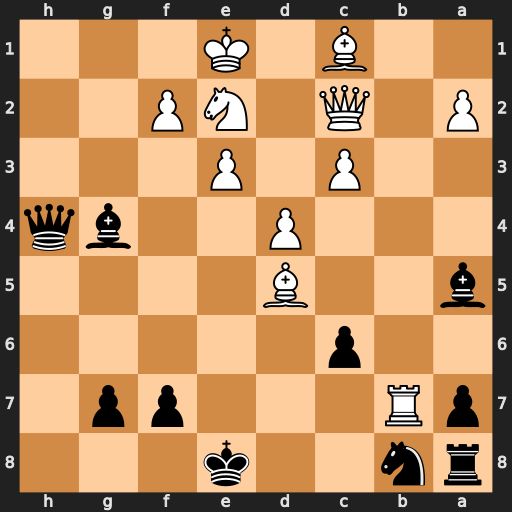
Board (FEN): rn2k3/pR3pp1/2p5/b2B4/3P2bq/2P1P3/P1Q1NP2/2B1K3
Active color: b
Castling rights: q
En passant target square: -
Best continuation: cxd5 Qa4+ Nd7